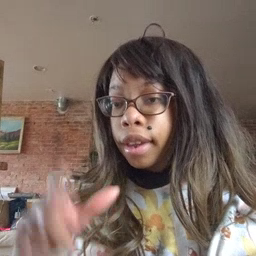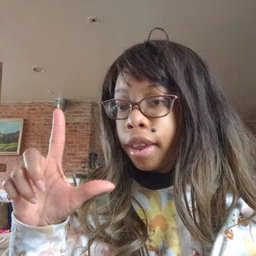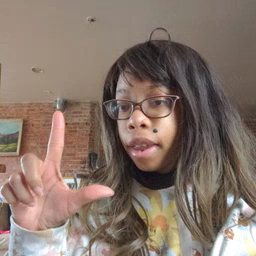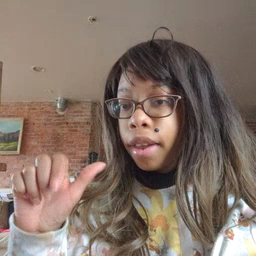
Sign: lamp